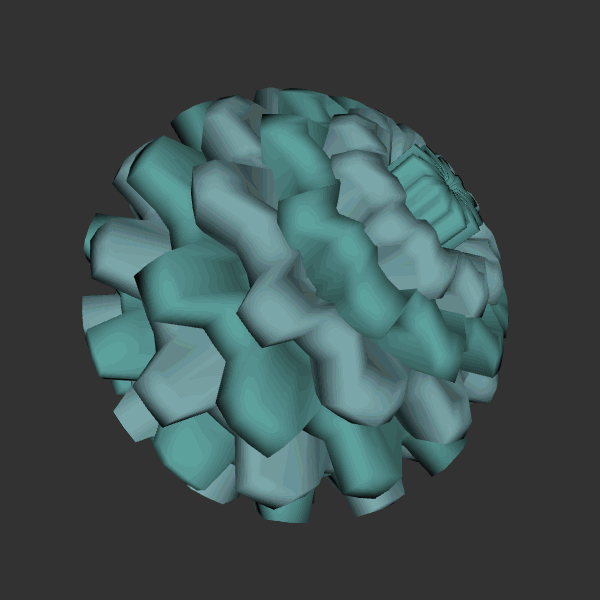
Background: dark